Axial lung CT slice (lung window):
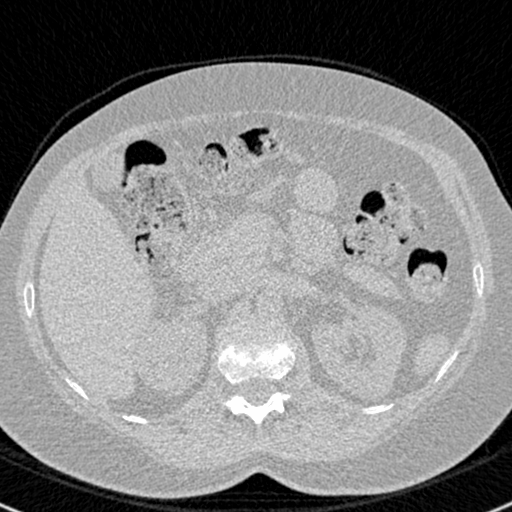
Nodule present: no